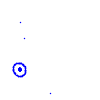
Particle: kaon